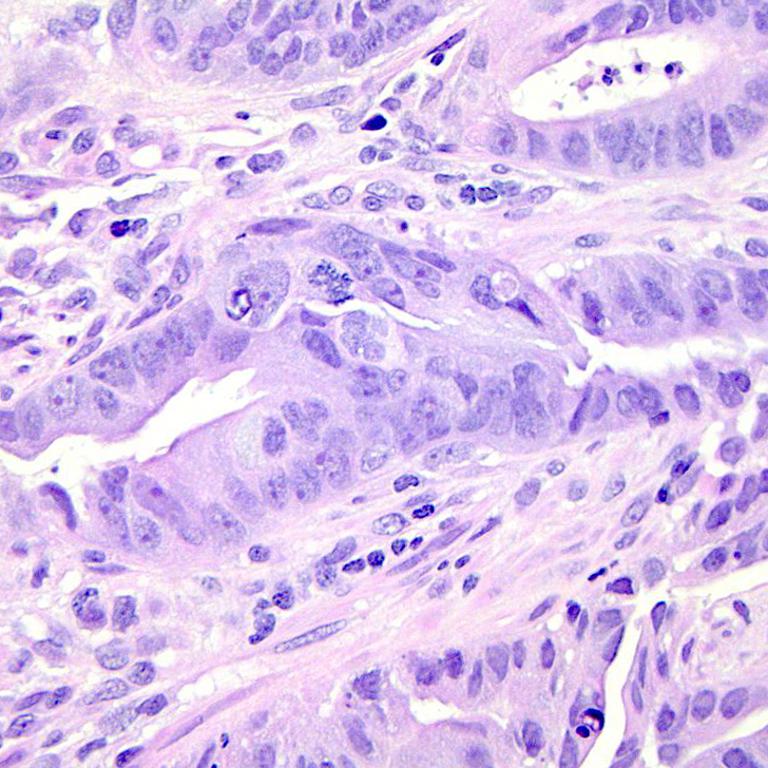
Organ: colon
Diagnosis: adenocarcinomas